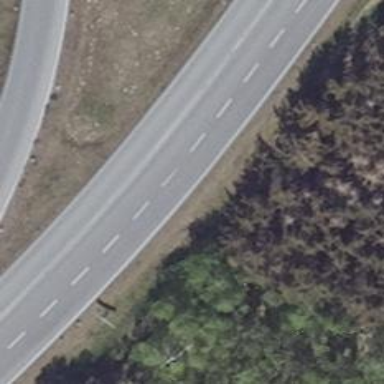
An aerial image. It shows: Asphalt trunk highway designated as motorroad.